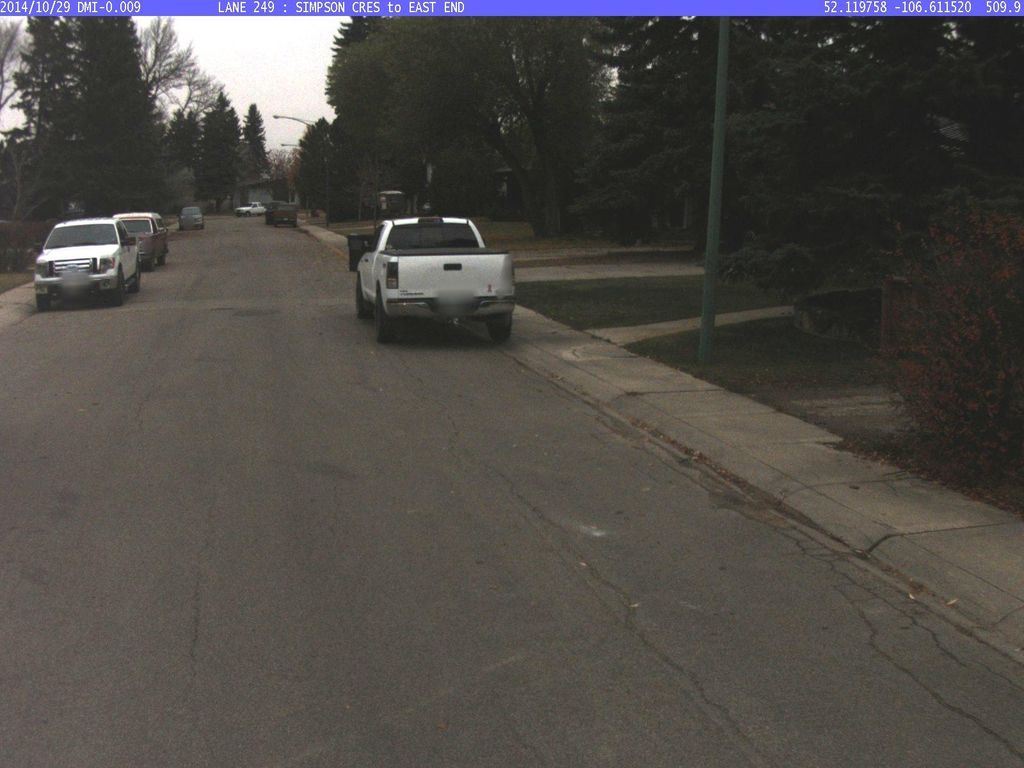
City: saskatoon